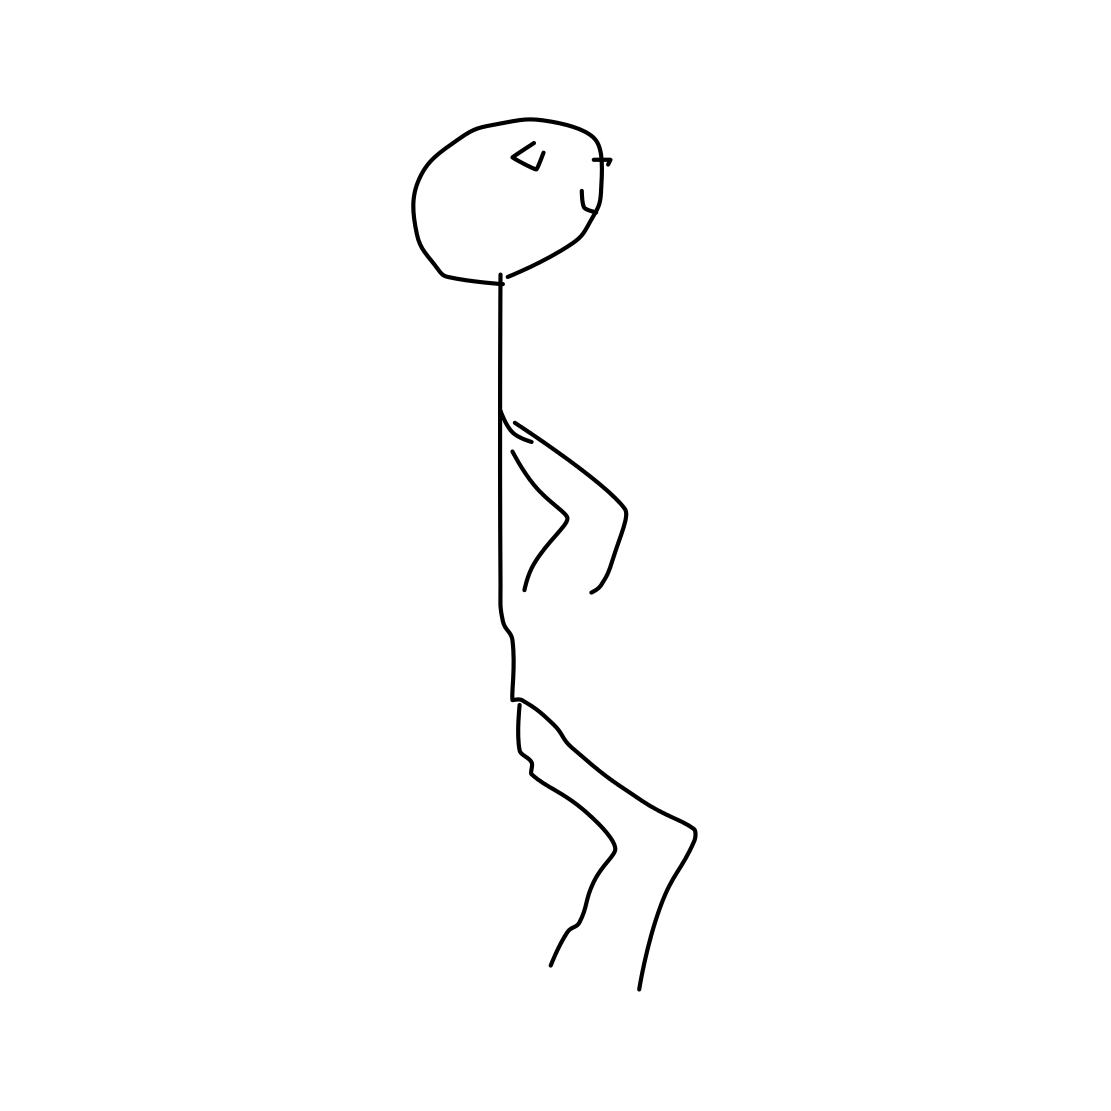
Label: person walking